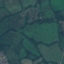
Land use / land cover: Pasture